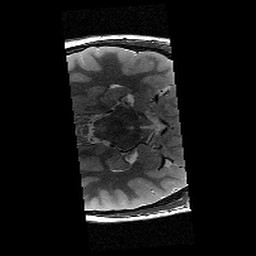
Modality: T2w
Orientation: axial
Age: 13
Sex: male
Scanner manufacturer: siemens
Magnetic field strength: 3 T
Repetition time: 9.23 s
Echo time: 0.067 s